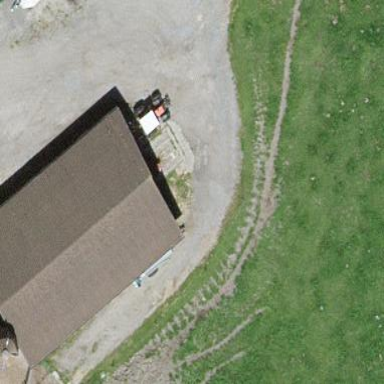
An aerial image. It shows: Shed.